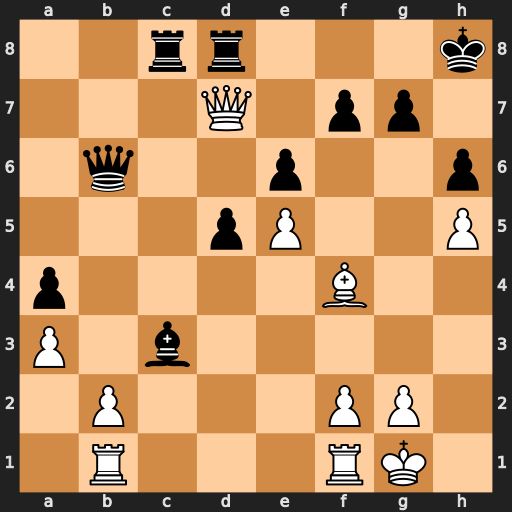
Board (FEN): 2rr3k/3Q1pp1/1q2p2p/3pP2P/p4B2/P1b5/1P3PP1/1R3RK1
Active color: w
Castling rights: -
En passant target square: -
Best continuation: bxc3 Rxd7 Rxb6